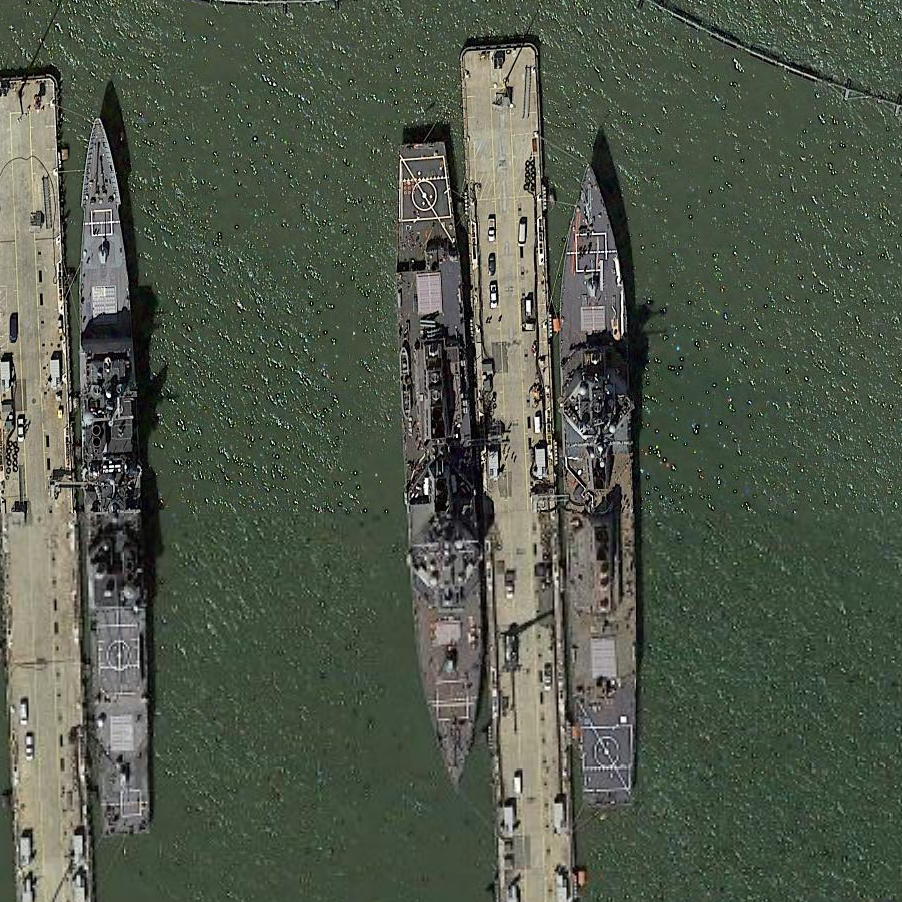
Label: destroyer